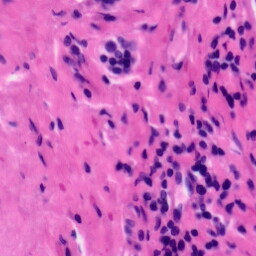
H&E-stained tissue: Tonsil